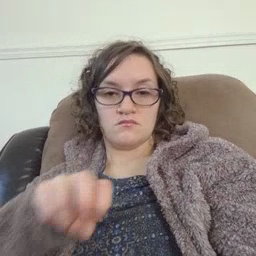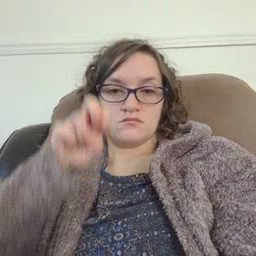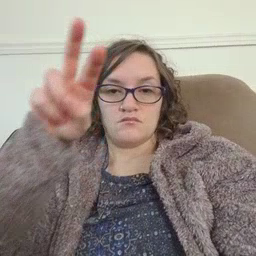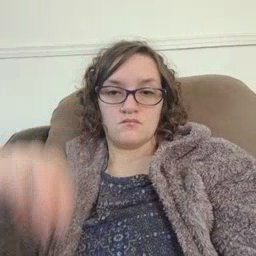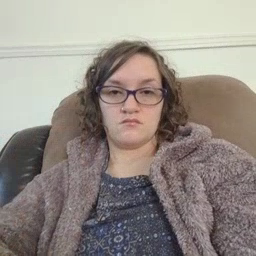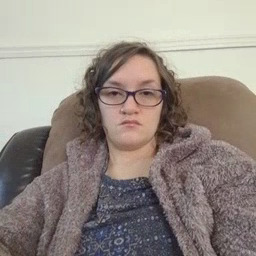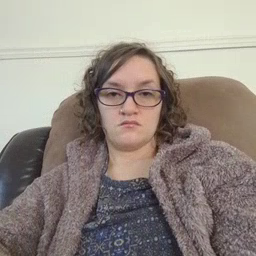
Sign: jump